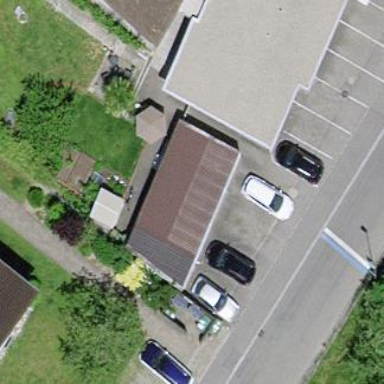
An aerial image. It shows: Garage.